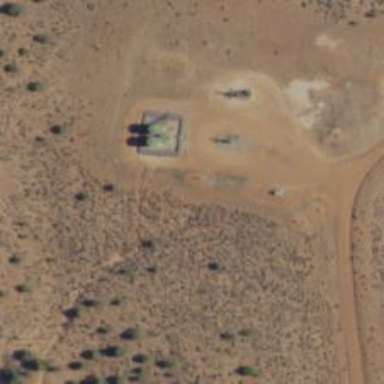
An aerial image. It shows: Storage tank with man-made structure.